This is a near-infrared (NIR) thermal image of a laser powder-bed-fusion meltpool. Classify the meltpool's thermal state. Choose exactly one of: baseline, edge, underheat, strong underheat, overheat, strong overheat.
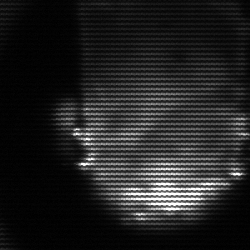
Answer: baseline